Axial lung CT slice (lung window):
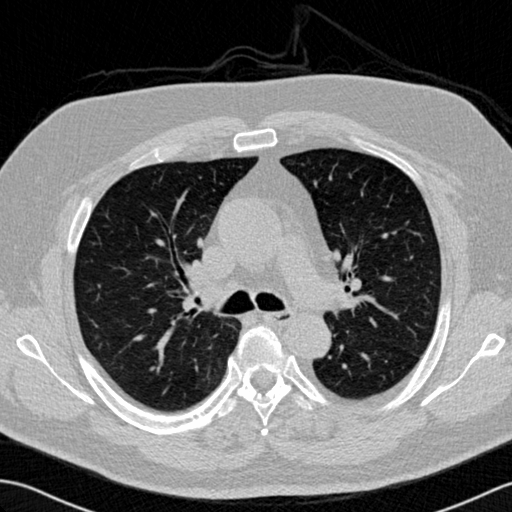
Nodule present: no